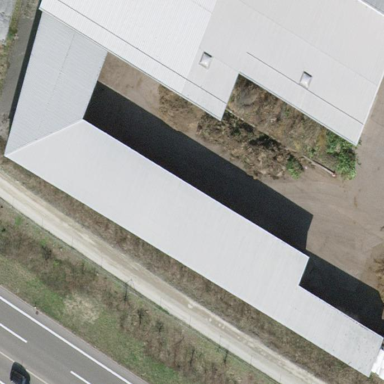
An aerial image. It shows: View of roof of building.